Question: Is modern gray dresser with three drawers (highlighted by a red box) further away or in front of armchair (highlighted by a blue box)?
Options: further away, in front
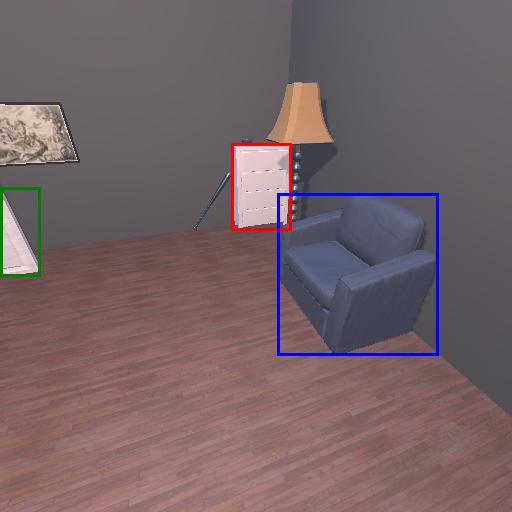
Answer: further away